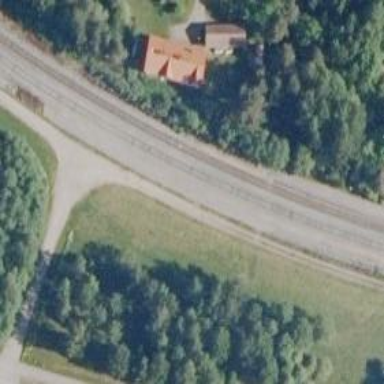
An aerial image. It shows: Railway track classified as B1.